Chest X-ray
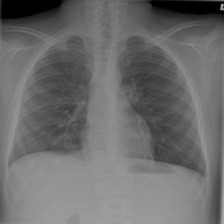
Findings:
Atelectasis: negative
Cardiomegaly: negative
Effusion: negative
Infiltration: positive
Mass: negative
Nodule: negative
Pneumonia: positive
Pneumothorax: negative
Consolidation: negative
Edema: negative
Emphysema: negative
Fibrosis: negative
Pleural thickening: negative
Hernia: negative